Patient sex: F
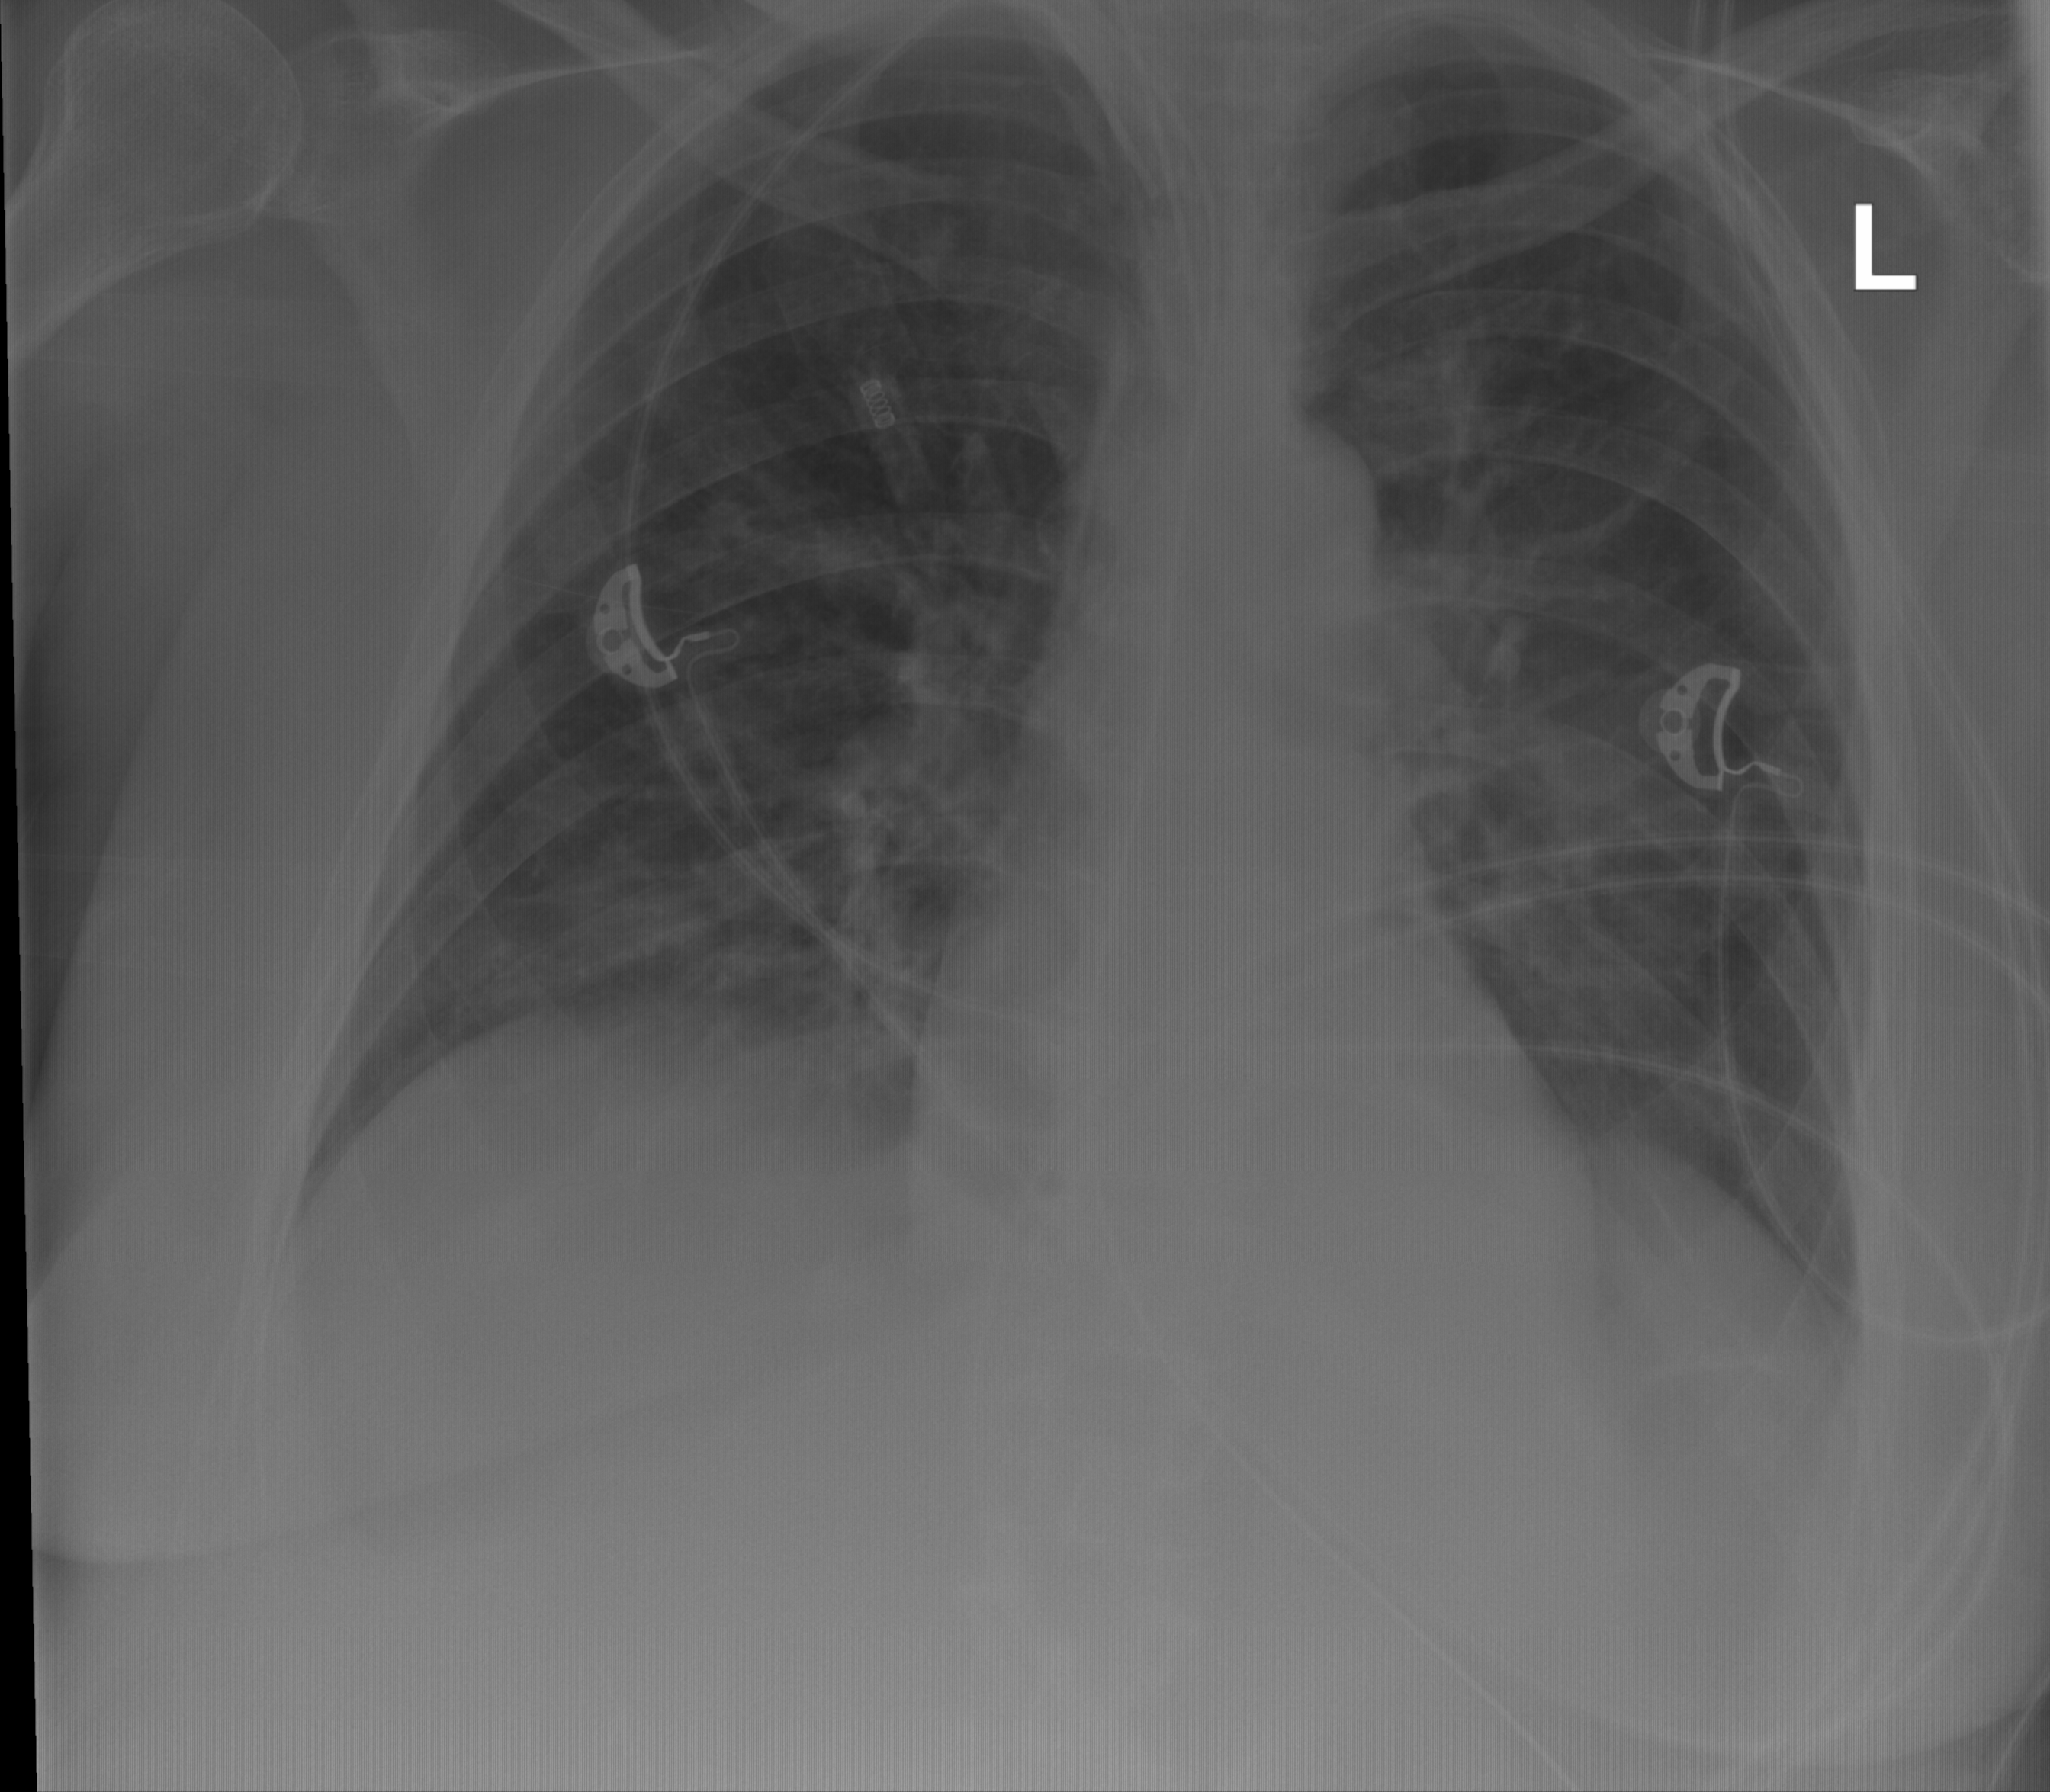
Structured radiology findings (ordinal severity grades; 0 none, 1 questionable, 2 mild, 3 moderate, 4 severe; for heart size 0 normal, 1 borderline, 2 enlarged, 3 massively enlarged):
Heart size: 0
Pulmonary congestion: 0
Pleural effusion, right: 0
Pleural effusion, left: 0
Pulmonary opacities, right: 2
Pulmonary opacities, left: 2
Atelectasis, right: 0
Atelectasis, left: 2